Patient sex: M
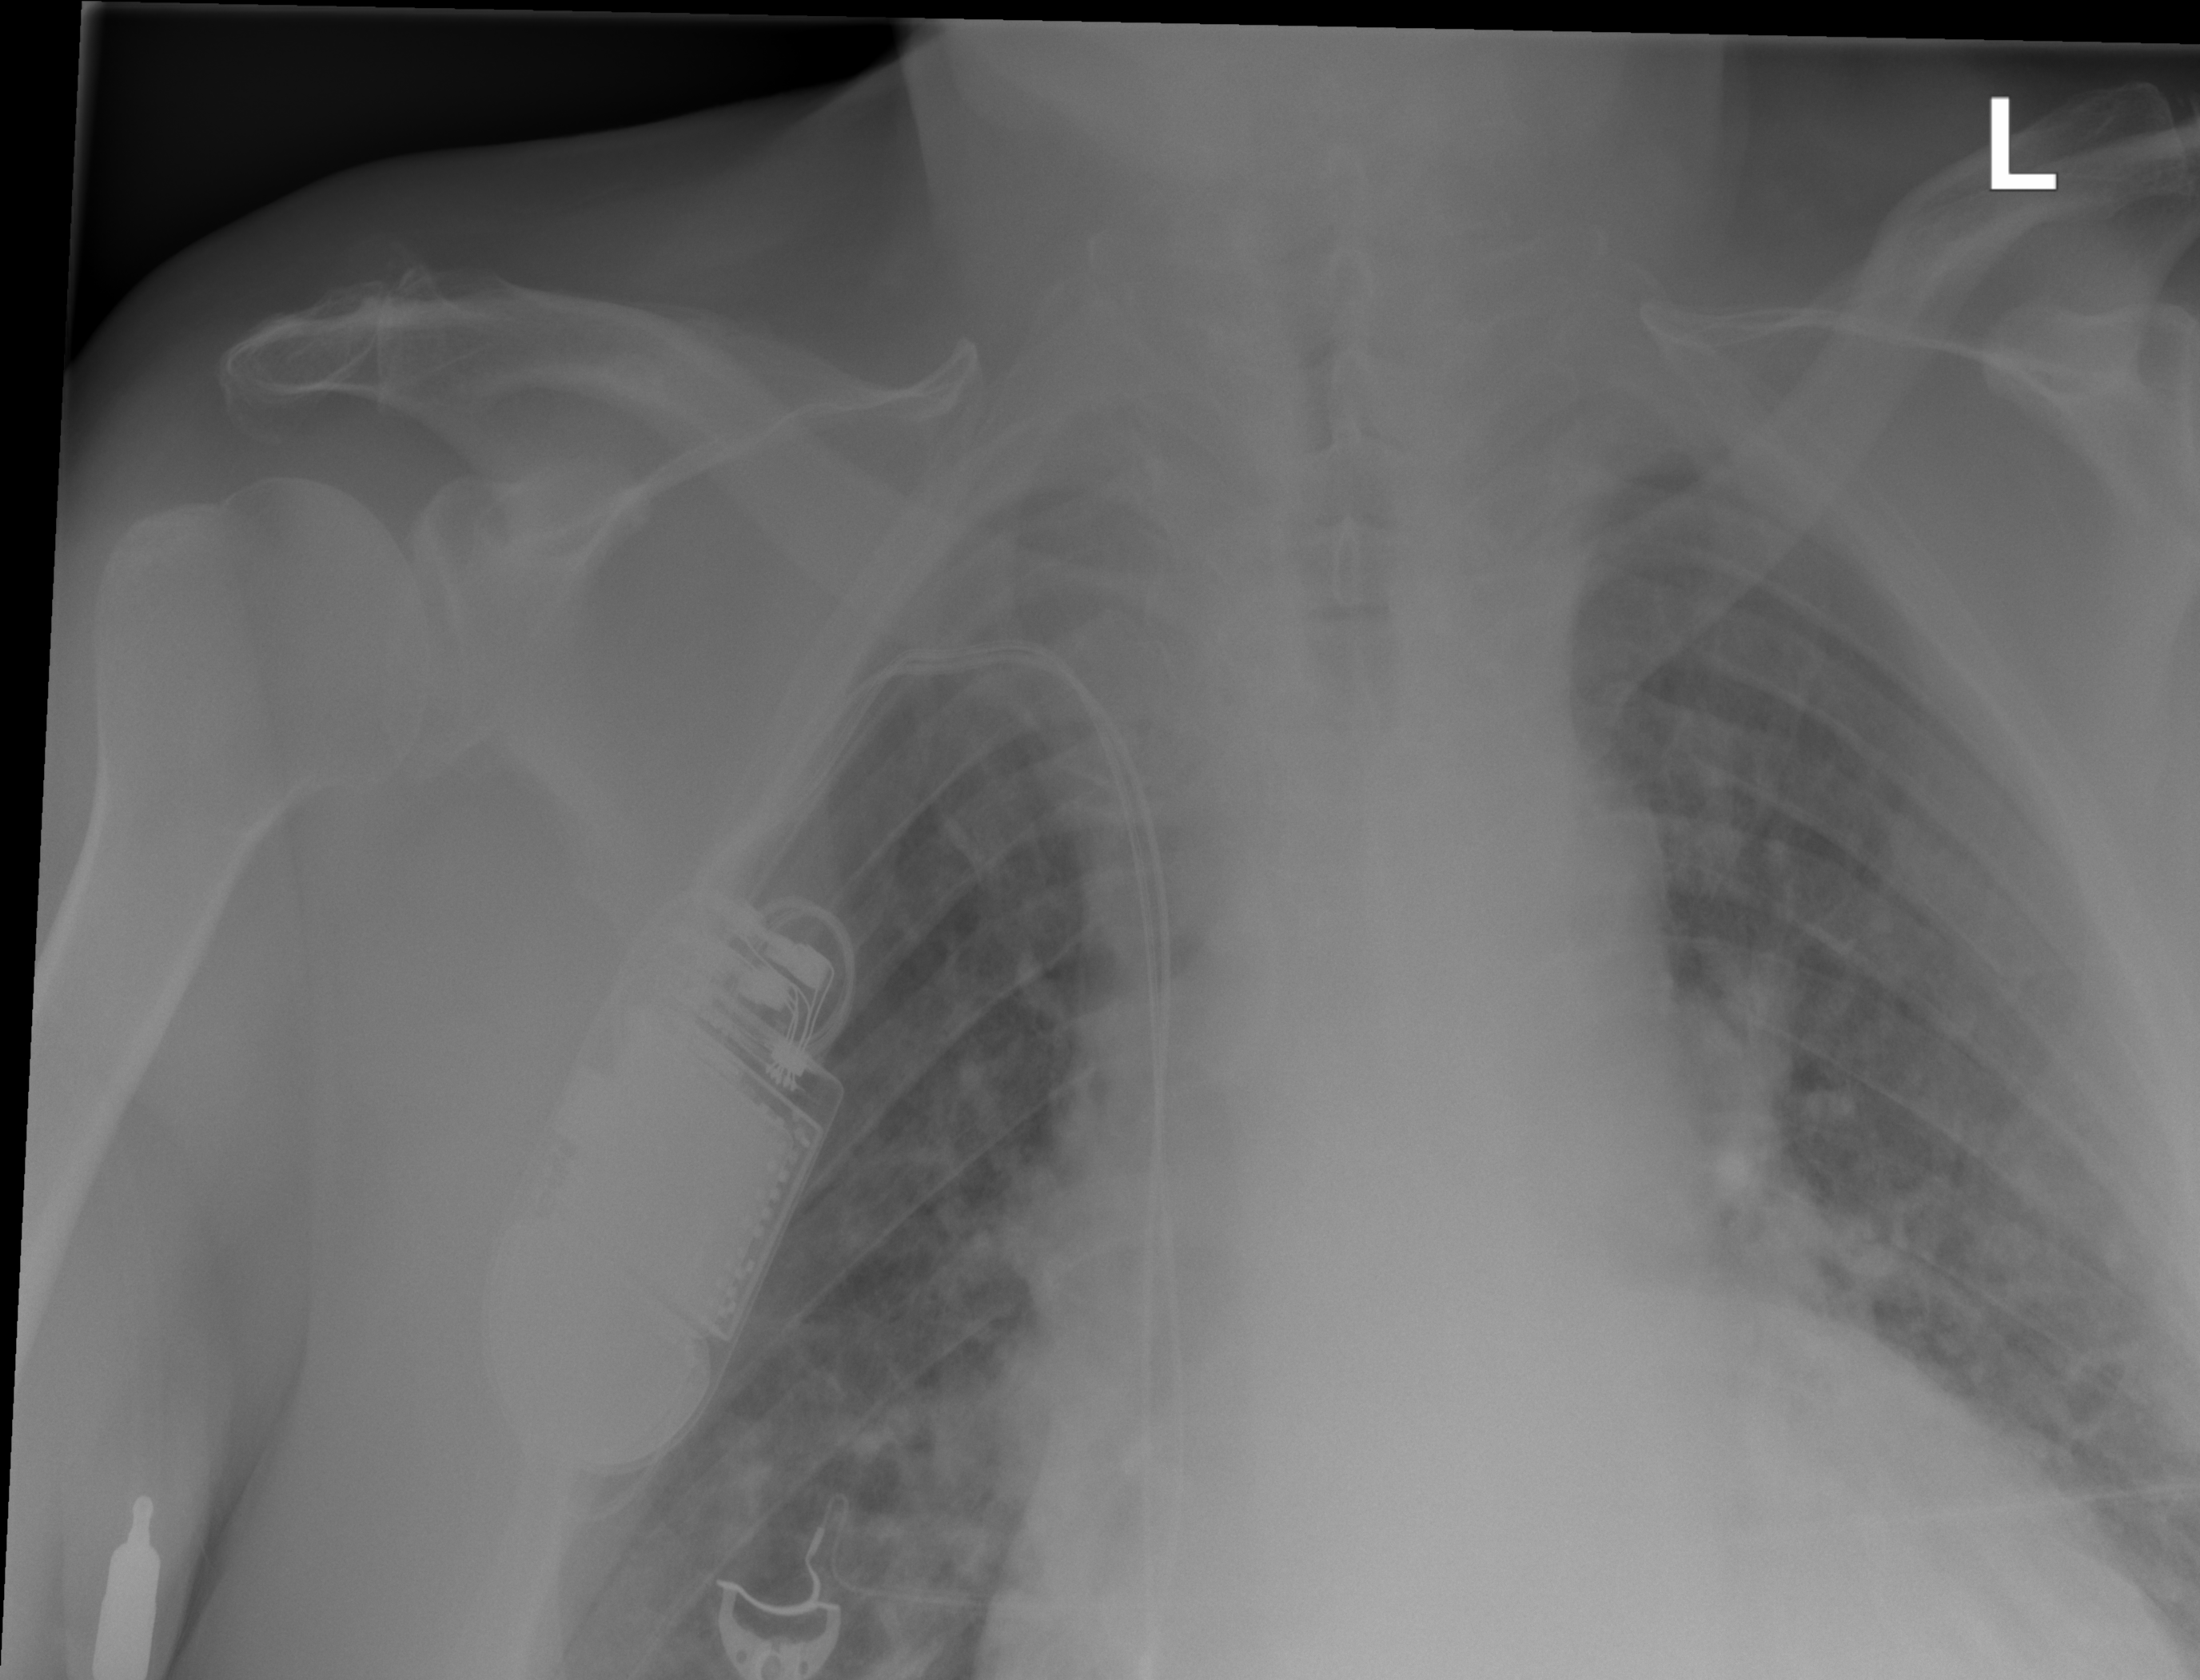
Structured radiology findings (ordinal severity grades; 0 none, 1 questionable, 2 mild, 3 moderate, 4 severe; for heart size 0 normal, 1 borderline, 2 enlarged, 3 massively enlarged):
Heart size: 2
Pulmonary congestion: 2
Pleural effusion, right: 0
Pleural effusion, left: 0
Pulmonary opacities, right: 2
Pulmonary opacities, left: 2
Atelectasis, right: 0
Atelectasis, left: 0